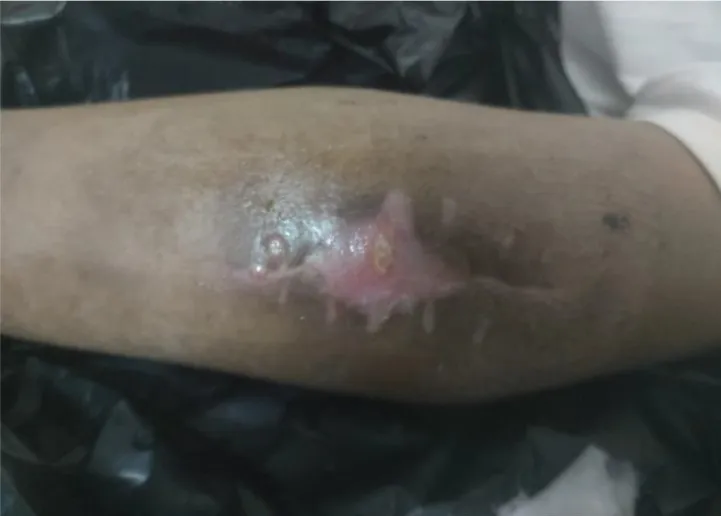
Left elbow joint appeared swollen, discharge was exuding from the perforated skin (photo after surgery).
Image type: medical_photograph (skin_photograph)